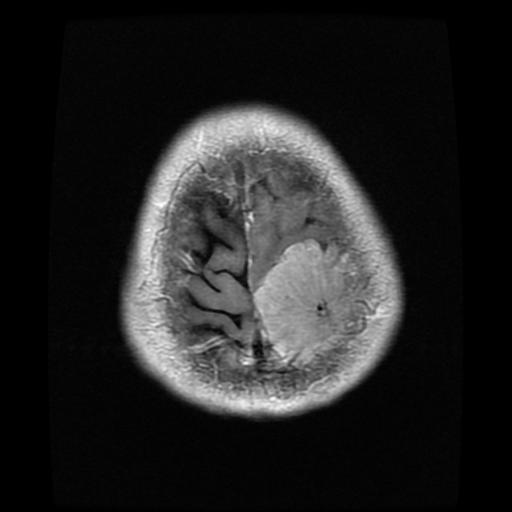
Label: meningioma